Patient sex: M
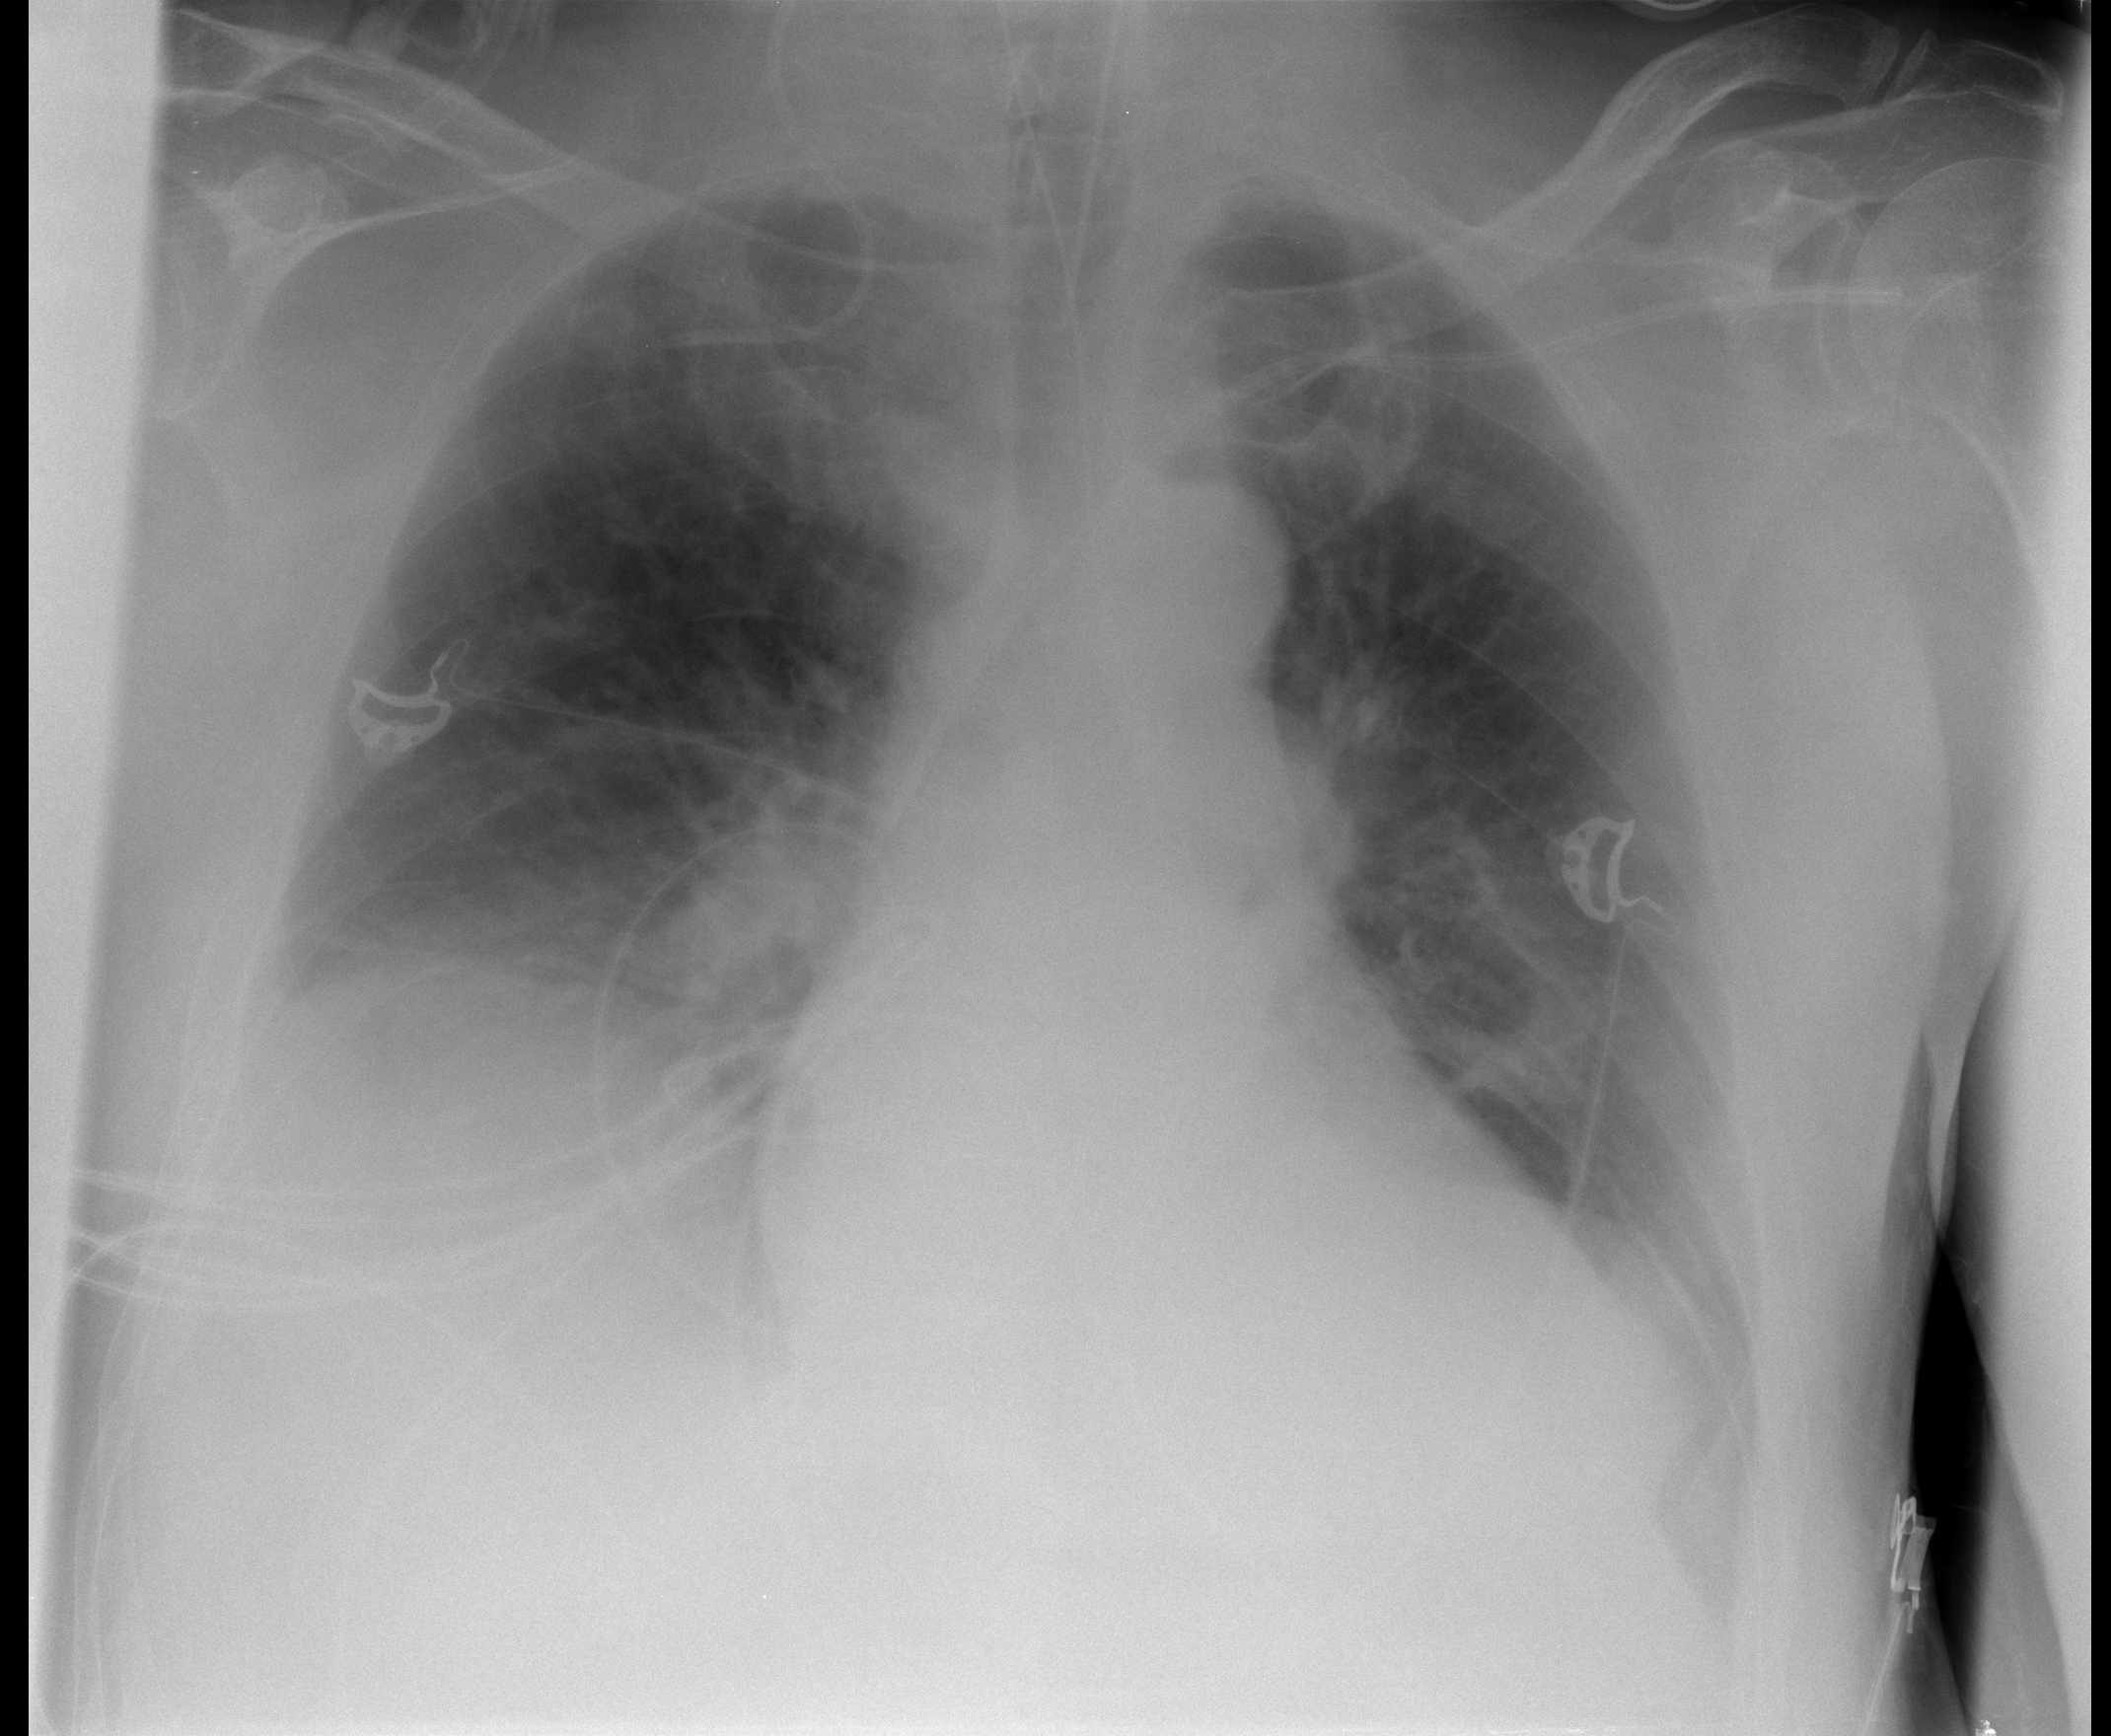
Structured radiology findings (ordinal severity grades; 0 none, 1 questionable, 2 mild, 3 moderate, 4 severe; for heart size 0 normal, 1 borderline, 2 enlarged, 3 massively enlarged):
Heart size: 2
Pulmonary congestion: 3
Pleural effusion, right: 2
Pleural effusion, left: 0
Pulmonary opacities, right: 0
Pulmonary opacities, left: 0
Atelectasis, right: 3
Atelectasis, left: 0